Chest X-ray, AP view. Patient: 78 years old, sex F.
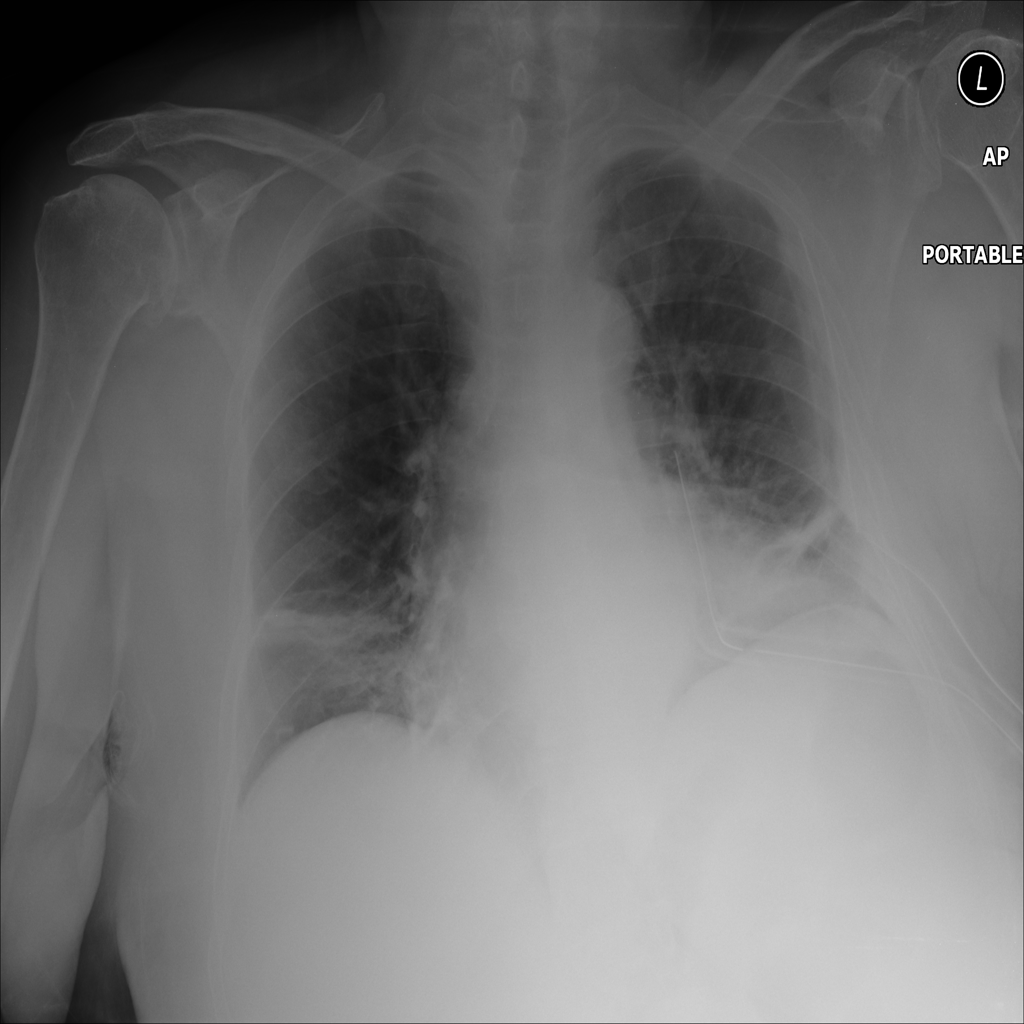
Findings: Atelectasis